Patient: sex M, age 68
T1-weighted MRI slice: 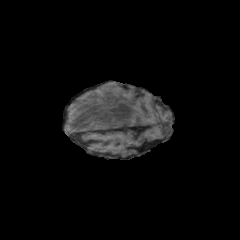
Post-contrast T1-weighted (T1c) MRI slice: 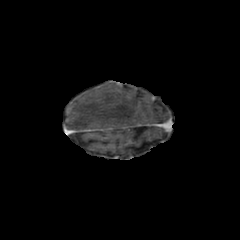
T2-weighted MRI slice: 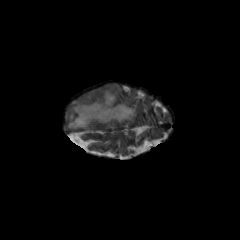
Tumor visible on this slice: yes
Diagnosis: Glioblastoma, IDH-wildtype
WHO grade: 4